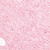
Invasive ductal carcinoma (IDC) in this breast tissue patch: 0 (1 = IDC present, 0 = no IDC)